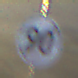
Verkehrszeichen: EndeGeschwindigkeit90
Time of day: SunriseSunset
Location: Outdoor (Nature)
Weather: Clear
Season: NotSpecified
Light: Natural